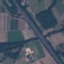
Label: Highway